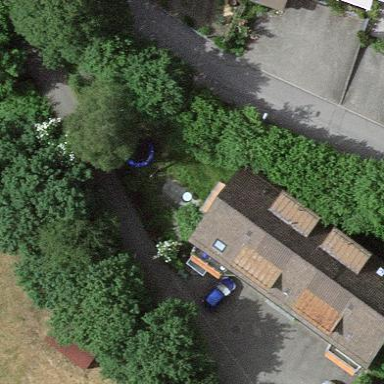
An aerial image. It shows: Simple and straightforward house.